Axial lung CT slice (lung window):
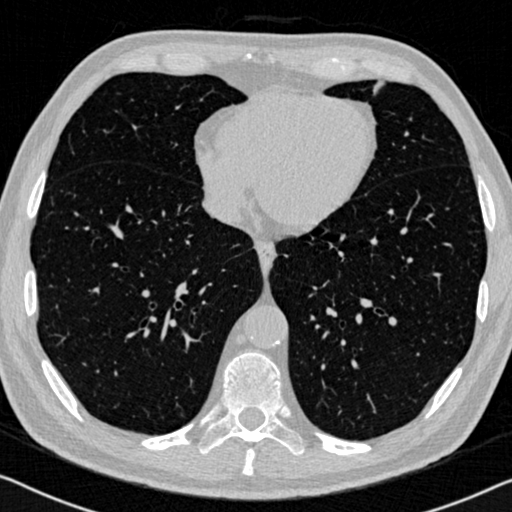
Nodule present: no